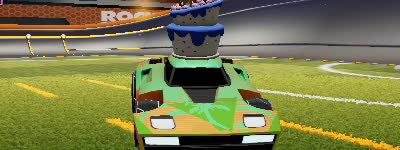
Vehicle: breakout